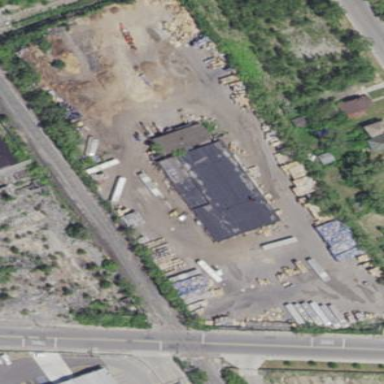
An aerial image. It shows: Industrial building.